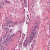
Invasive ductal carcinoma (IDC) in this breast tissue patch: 0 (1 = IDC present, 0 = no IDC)